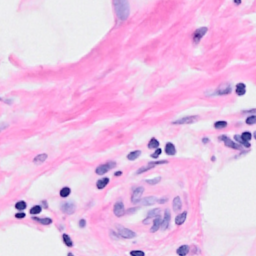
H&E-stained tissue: Breast